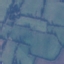
Land use / land cover class: Pasture